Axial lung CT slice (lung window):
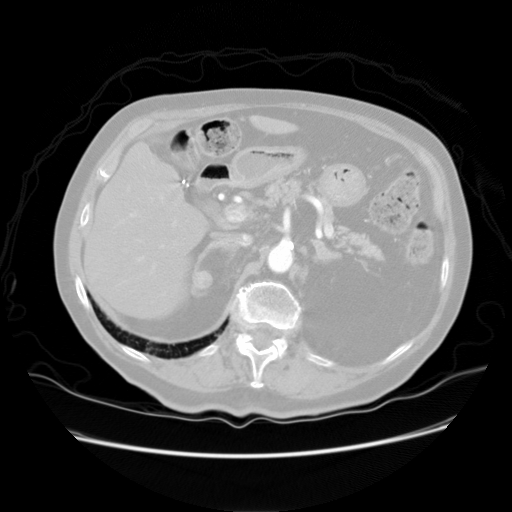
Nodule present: no